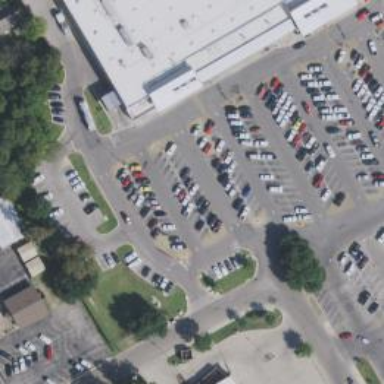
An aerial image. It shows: Parking space.